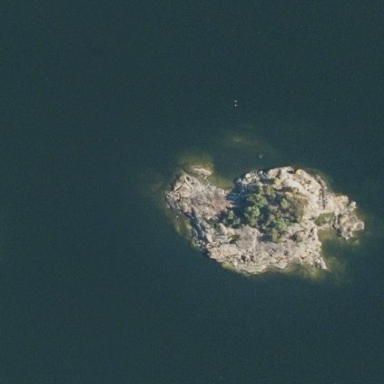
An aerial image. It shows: Islet along the natural coastline.